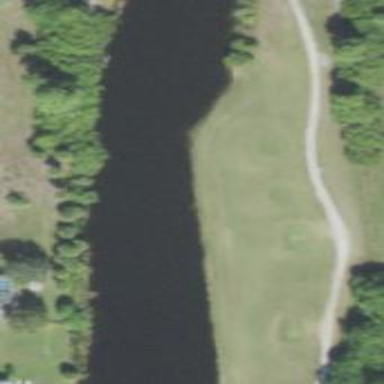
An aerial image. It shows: Scenic view of water hazard on golf course. The natural water feature adds beauty to the landscape.